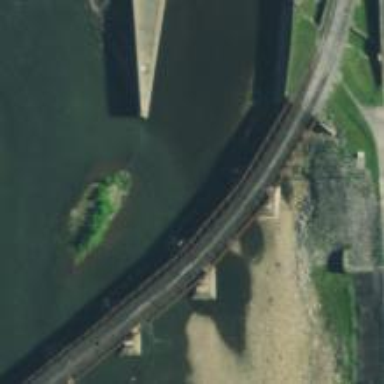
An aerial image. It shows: Preserved rail siding bridge.